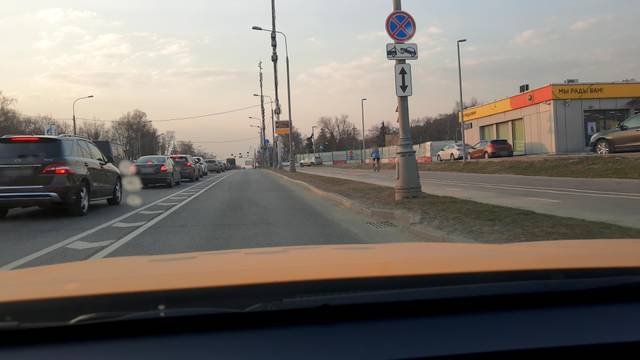
Region: Russia
Coordinates: 55.726, 37.496